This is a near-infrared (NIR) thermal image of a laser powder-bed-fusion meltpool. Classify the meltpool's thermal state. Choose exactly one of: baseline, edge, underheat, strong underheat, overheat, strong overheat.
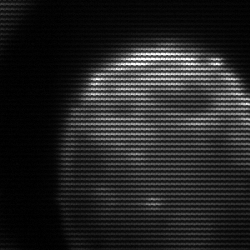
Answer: edge